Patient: sex M, age 65
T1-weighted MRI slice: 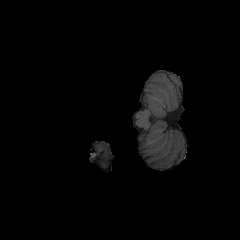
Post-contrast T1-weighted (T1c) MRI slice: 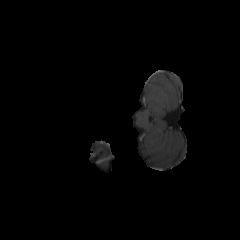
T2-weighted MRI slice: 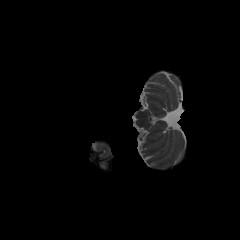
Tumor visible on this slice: no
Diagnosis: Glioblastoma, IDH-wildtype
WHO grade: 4